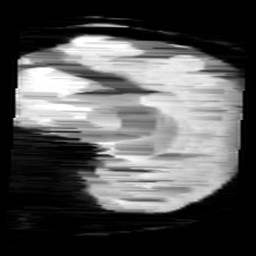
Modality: minIP
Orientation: sagittal
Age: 13
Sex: female
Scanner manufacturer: siemens
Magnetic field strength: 3 T
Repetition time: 0.027 s
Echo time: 0.02 s